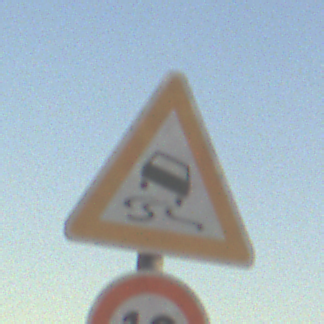
Verkehrszeichen: SchleuderOderRutschgefahr
Zusatzzeichen unten: Geschwindigkeit10
Umgebung: Outdoor, RoadRail
Tageszeit: SunriseSunset
Wetter: PartlyCloudy
Licht: Natural
Jahreszeit: NotSpecified
Kontrast: HighContrast